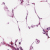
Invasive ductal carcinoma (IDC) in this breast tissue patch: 0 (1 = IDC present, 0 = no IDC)